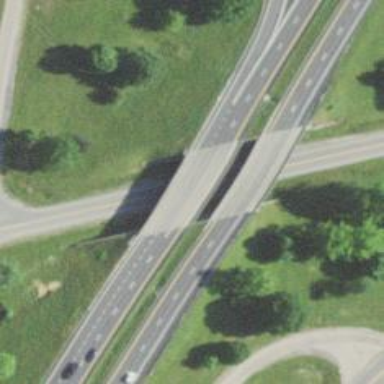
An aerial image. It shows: Trunk road bridge.